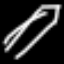
Label: pencil